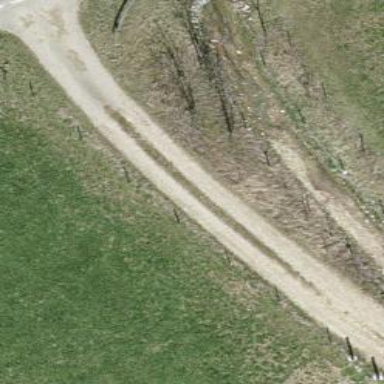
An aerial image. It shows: Track with grade1 tracktype.